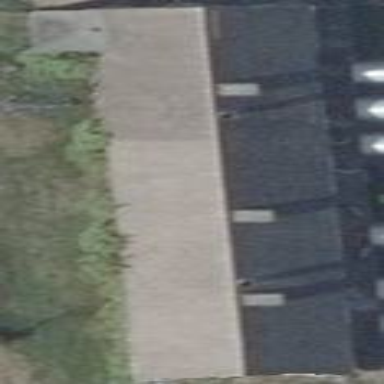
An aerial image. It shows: Flat roof building with grey roof.